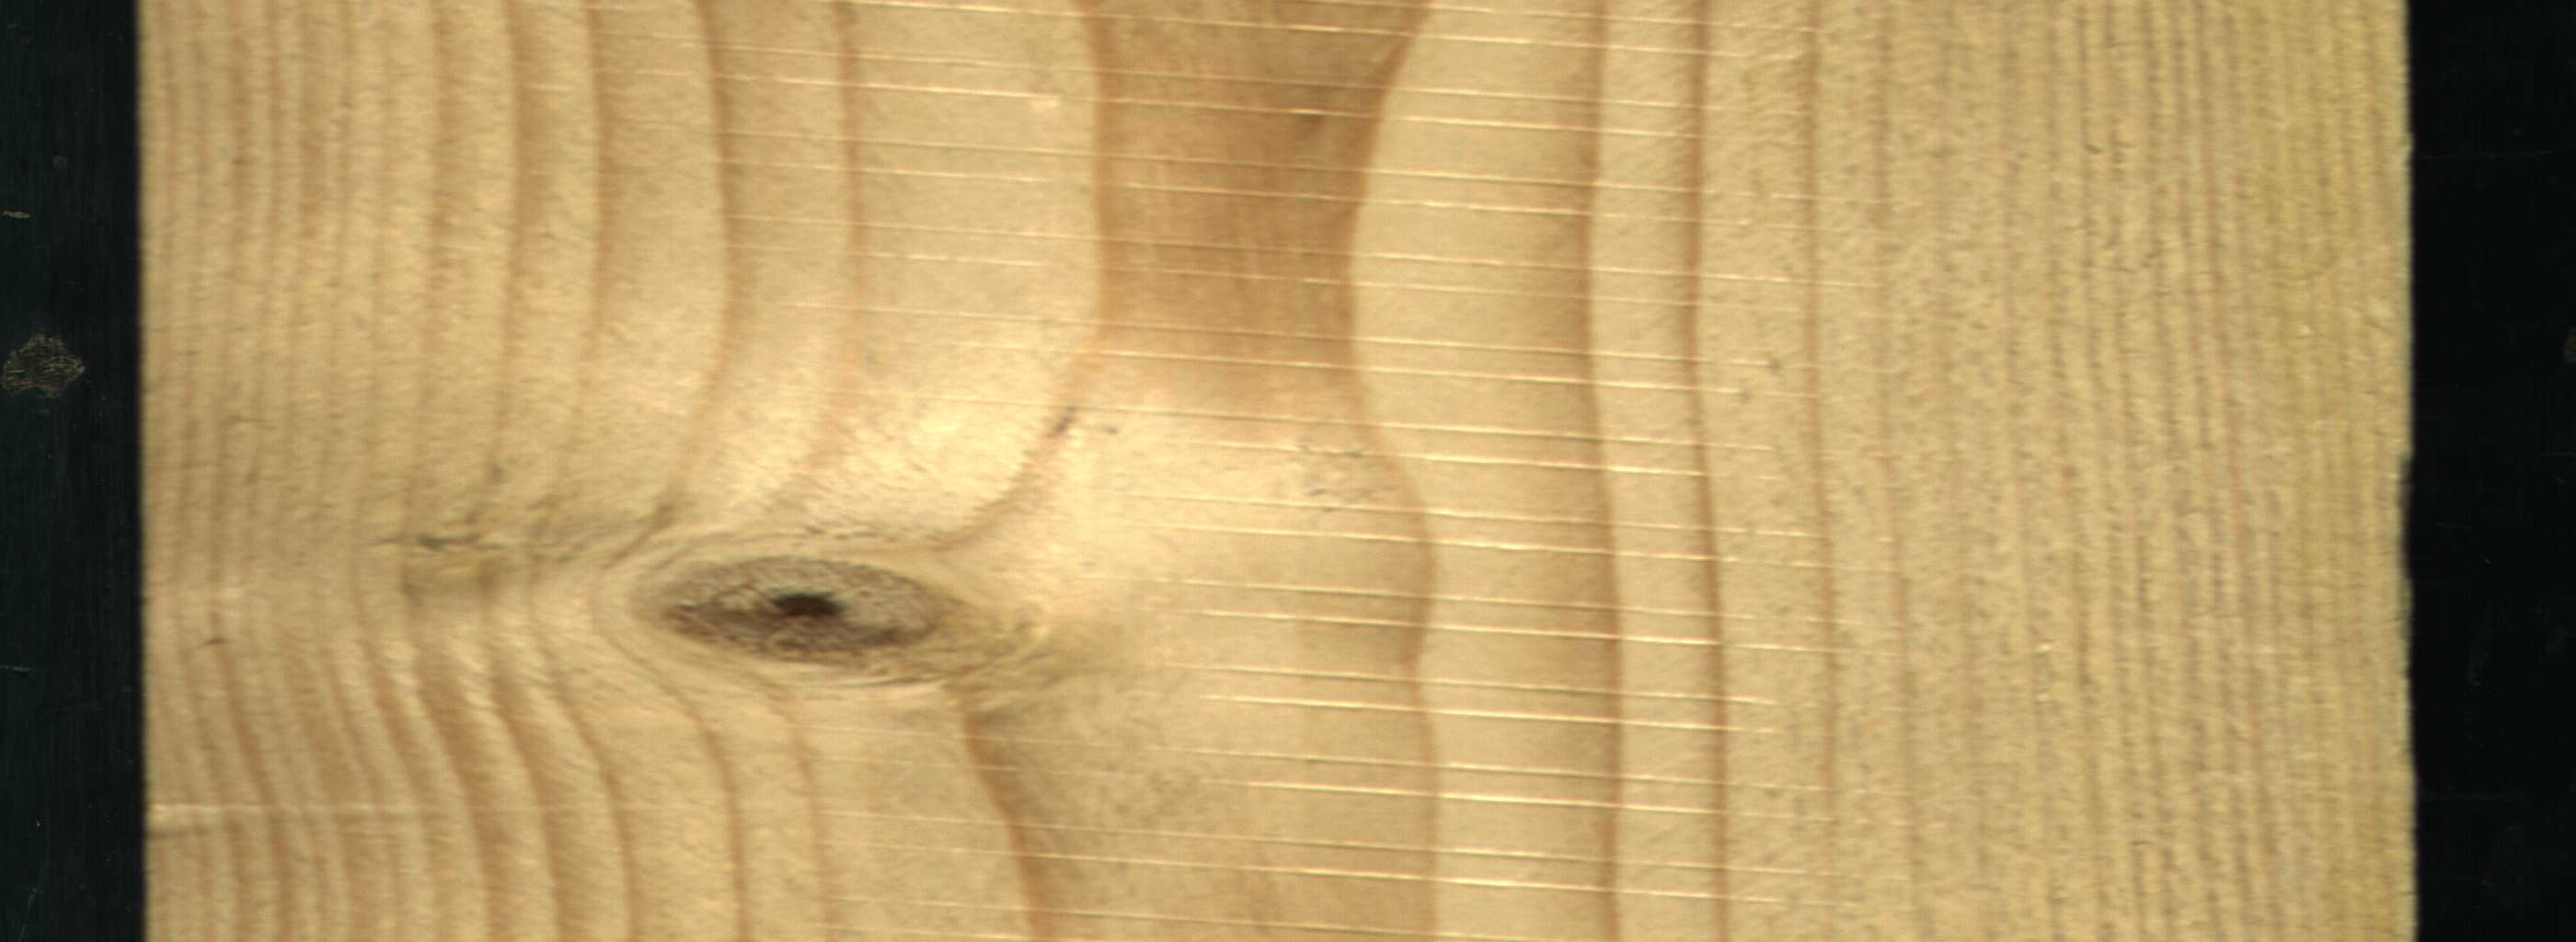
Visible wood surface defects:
Live_Knot